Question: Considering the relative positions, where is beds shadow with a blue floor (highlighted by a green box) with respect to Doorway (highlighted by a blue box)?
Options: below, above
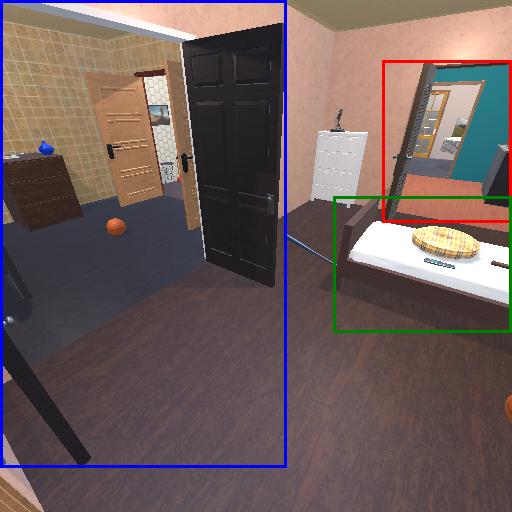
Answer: below